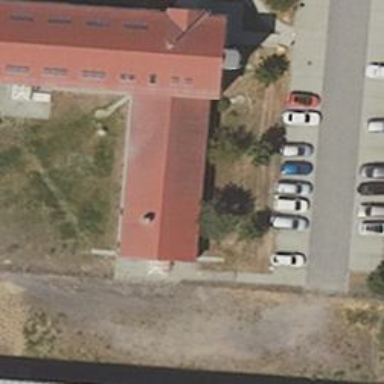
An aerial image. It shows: Police building.